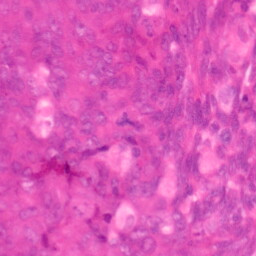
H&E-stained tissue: Colon